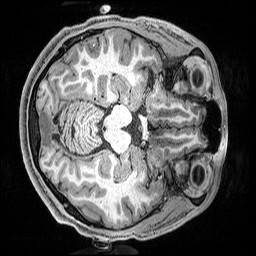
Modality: T1w
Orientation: axial
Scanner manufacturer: siemens
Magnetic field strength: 3 T
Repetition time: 2.5 s
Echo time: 0.0029 s